Question: I am unable to debug my adapter as I am unable to see the Invoke Worklight Procedure option in my Run As. In 5.0.6 I had that option, but I don't see this in my upgrade.

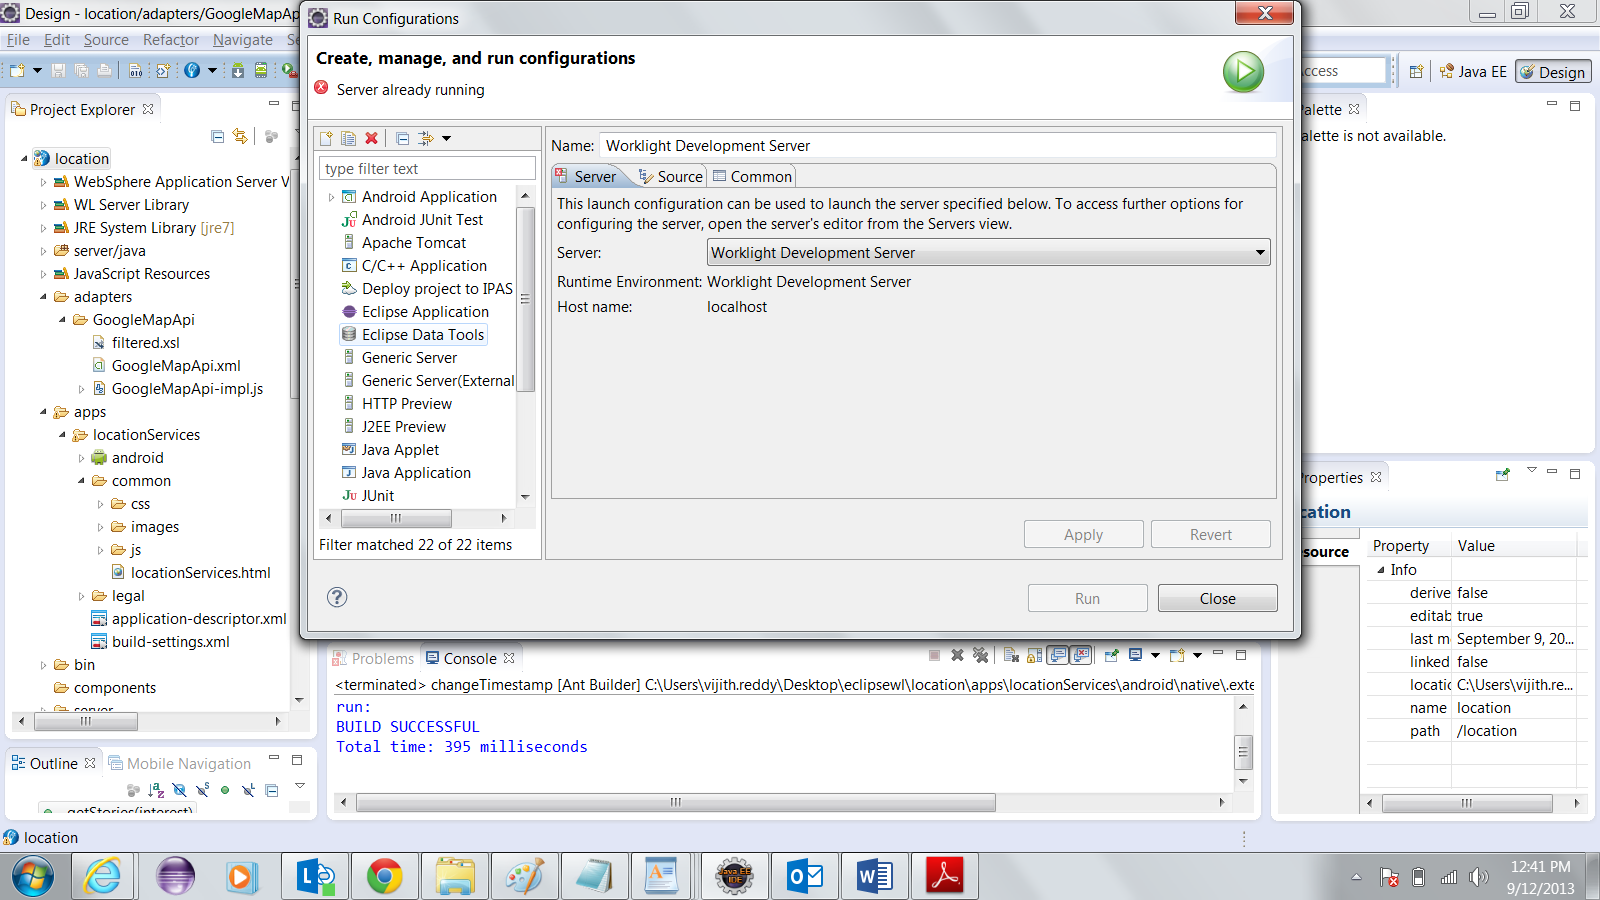
Answer: It's there alright:

1. Make sure you have right-clicked your adapter and not some other folder.
2. Try with a new workspace.
3. Try un-installing and then re-installing the Worklight Studio plug-in.
I am betting on option 2.